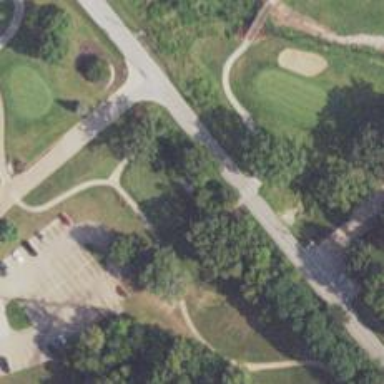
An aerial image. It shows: Path used for both walking and golf.